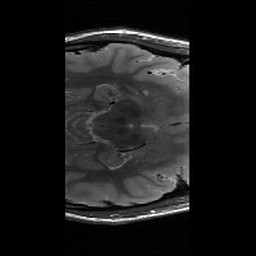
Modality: T2w
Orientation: axial
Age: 22
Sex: female
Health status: healthy
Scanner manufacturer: siemens
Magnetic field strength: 3 T
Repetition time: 6 s
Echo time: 0.064 s